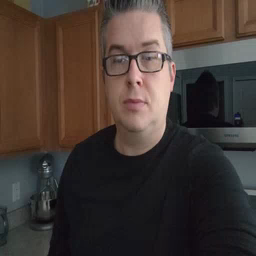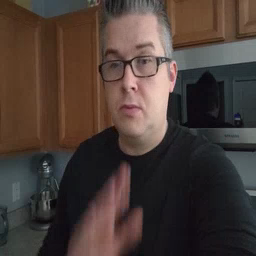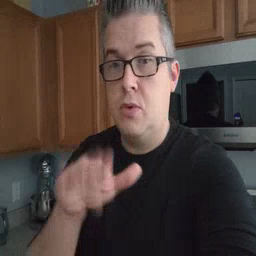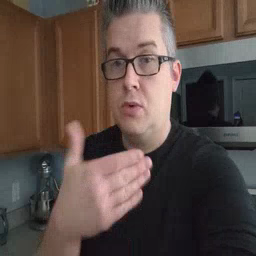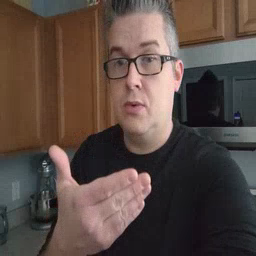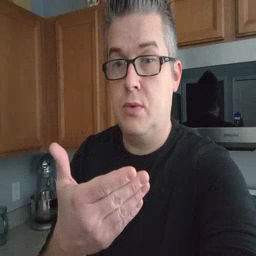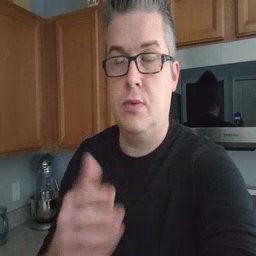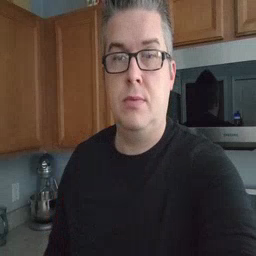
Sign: all